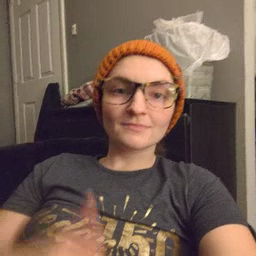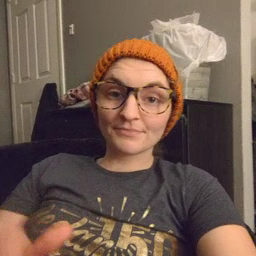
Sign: any